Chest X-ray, AP view. Patient: 56 years old, sex M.
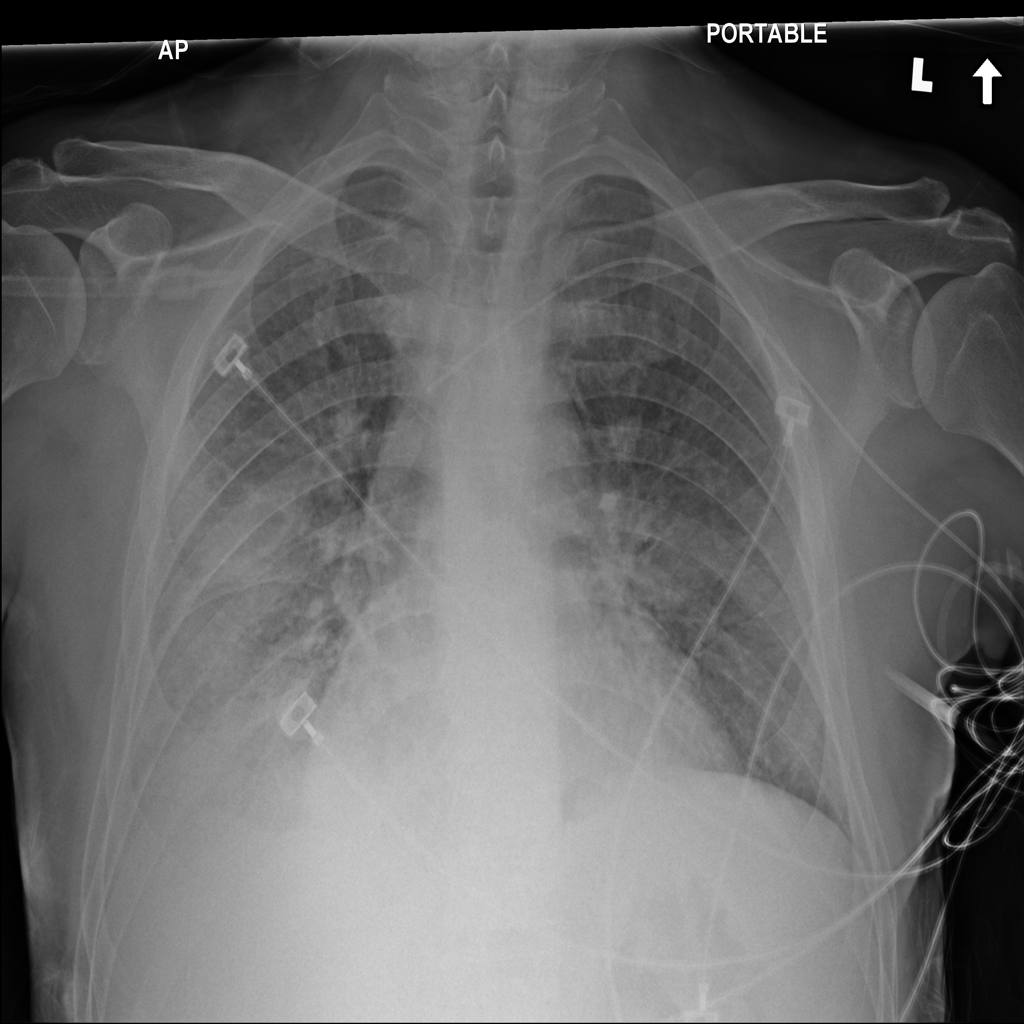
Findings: Atelectasis, Infiltration